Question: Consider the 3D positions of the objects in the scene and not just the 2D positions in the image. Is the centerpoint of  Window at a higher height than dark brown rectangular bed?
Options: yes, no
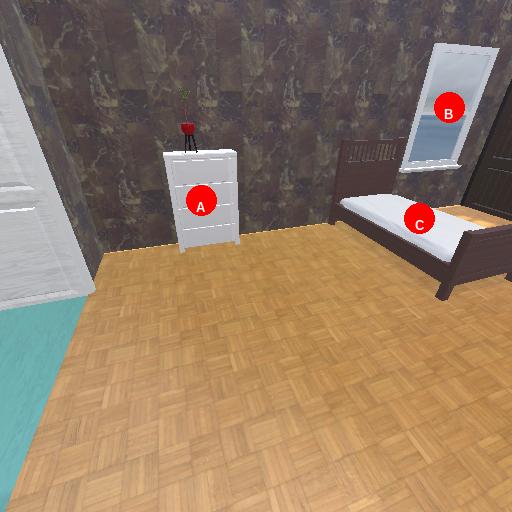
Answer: yes